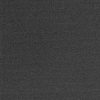
Atmospheric dust classification: dusty